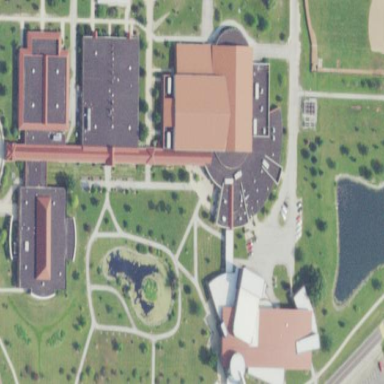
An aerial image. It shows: University building.